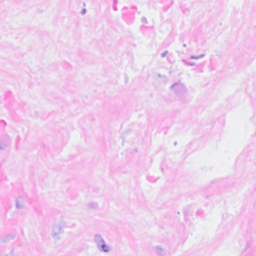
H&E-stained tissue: Breast